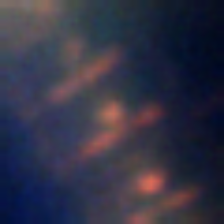
Taxon: Diatom_aggregate
Group: Diatoms